Aerial crown-view tile of a tropical tree (Barro Colorado Island, Panama), acquired 20250715:
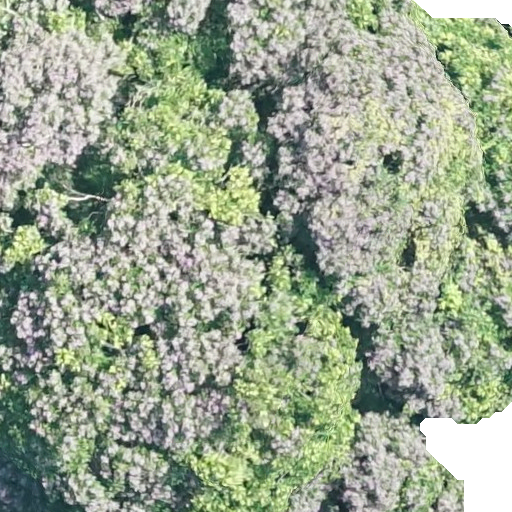
Species: Dipteryx oleifera
GBIF accepted scientific name: Dipteryx oleifera
Crown area: 616.48 m²